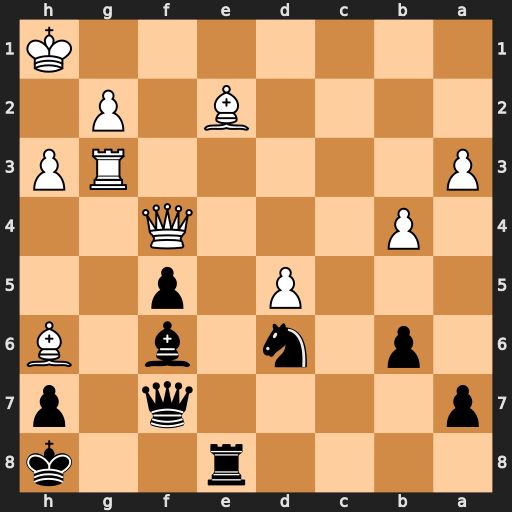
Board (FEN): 4r2k/p4q1p/1p1n1b1B/3P1p2/1P3Q2/P5RP/4B1P1/7K
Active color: b
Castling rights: -
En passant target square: -
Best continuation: Be5 Qh4 Bxg3